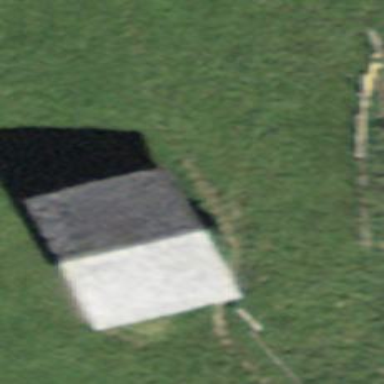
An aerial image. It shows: Barn.